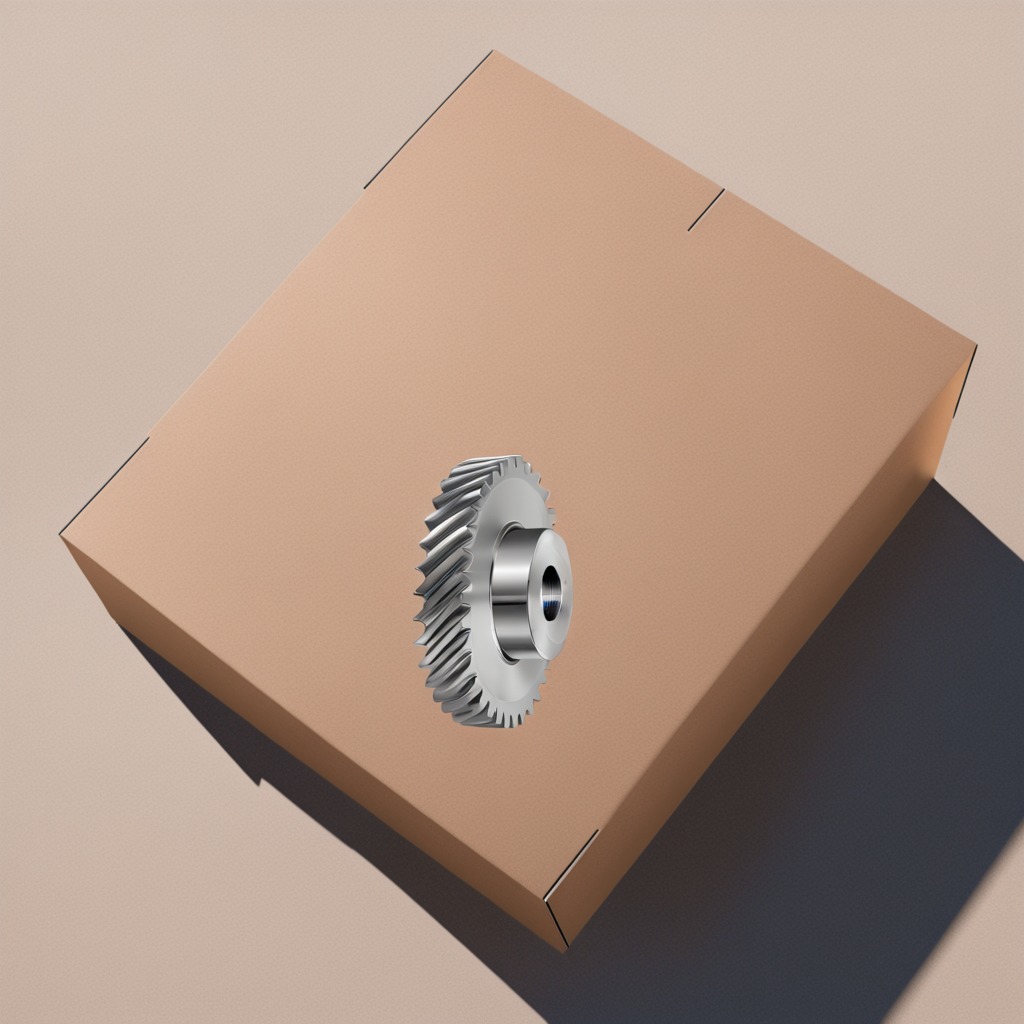
A steel gear with teeth is lying on a clean dry cardboard box surface in an outdoor workshop during daytime bright natural light soft shadows slightly creased but